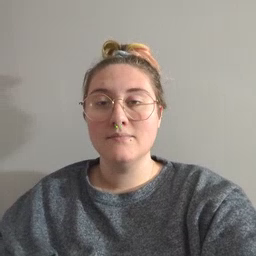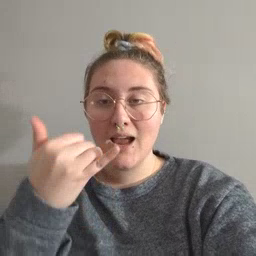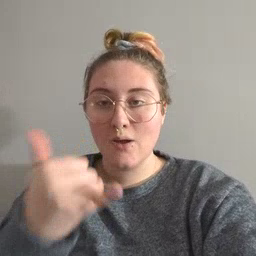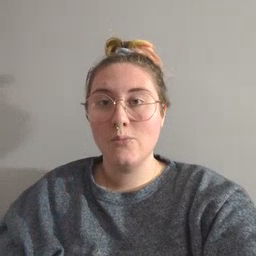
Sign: yellow